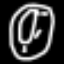
Label: donut